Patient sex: M
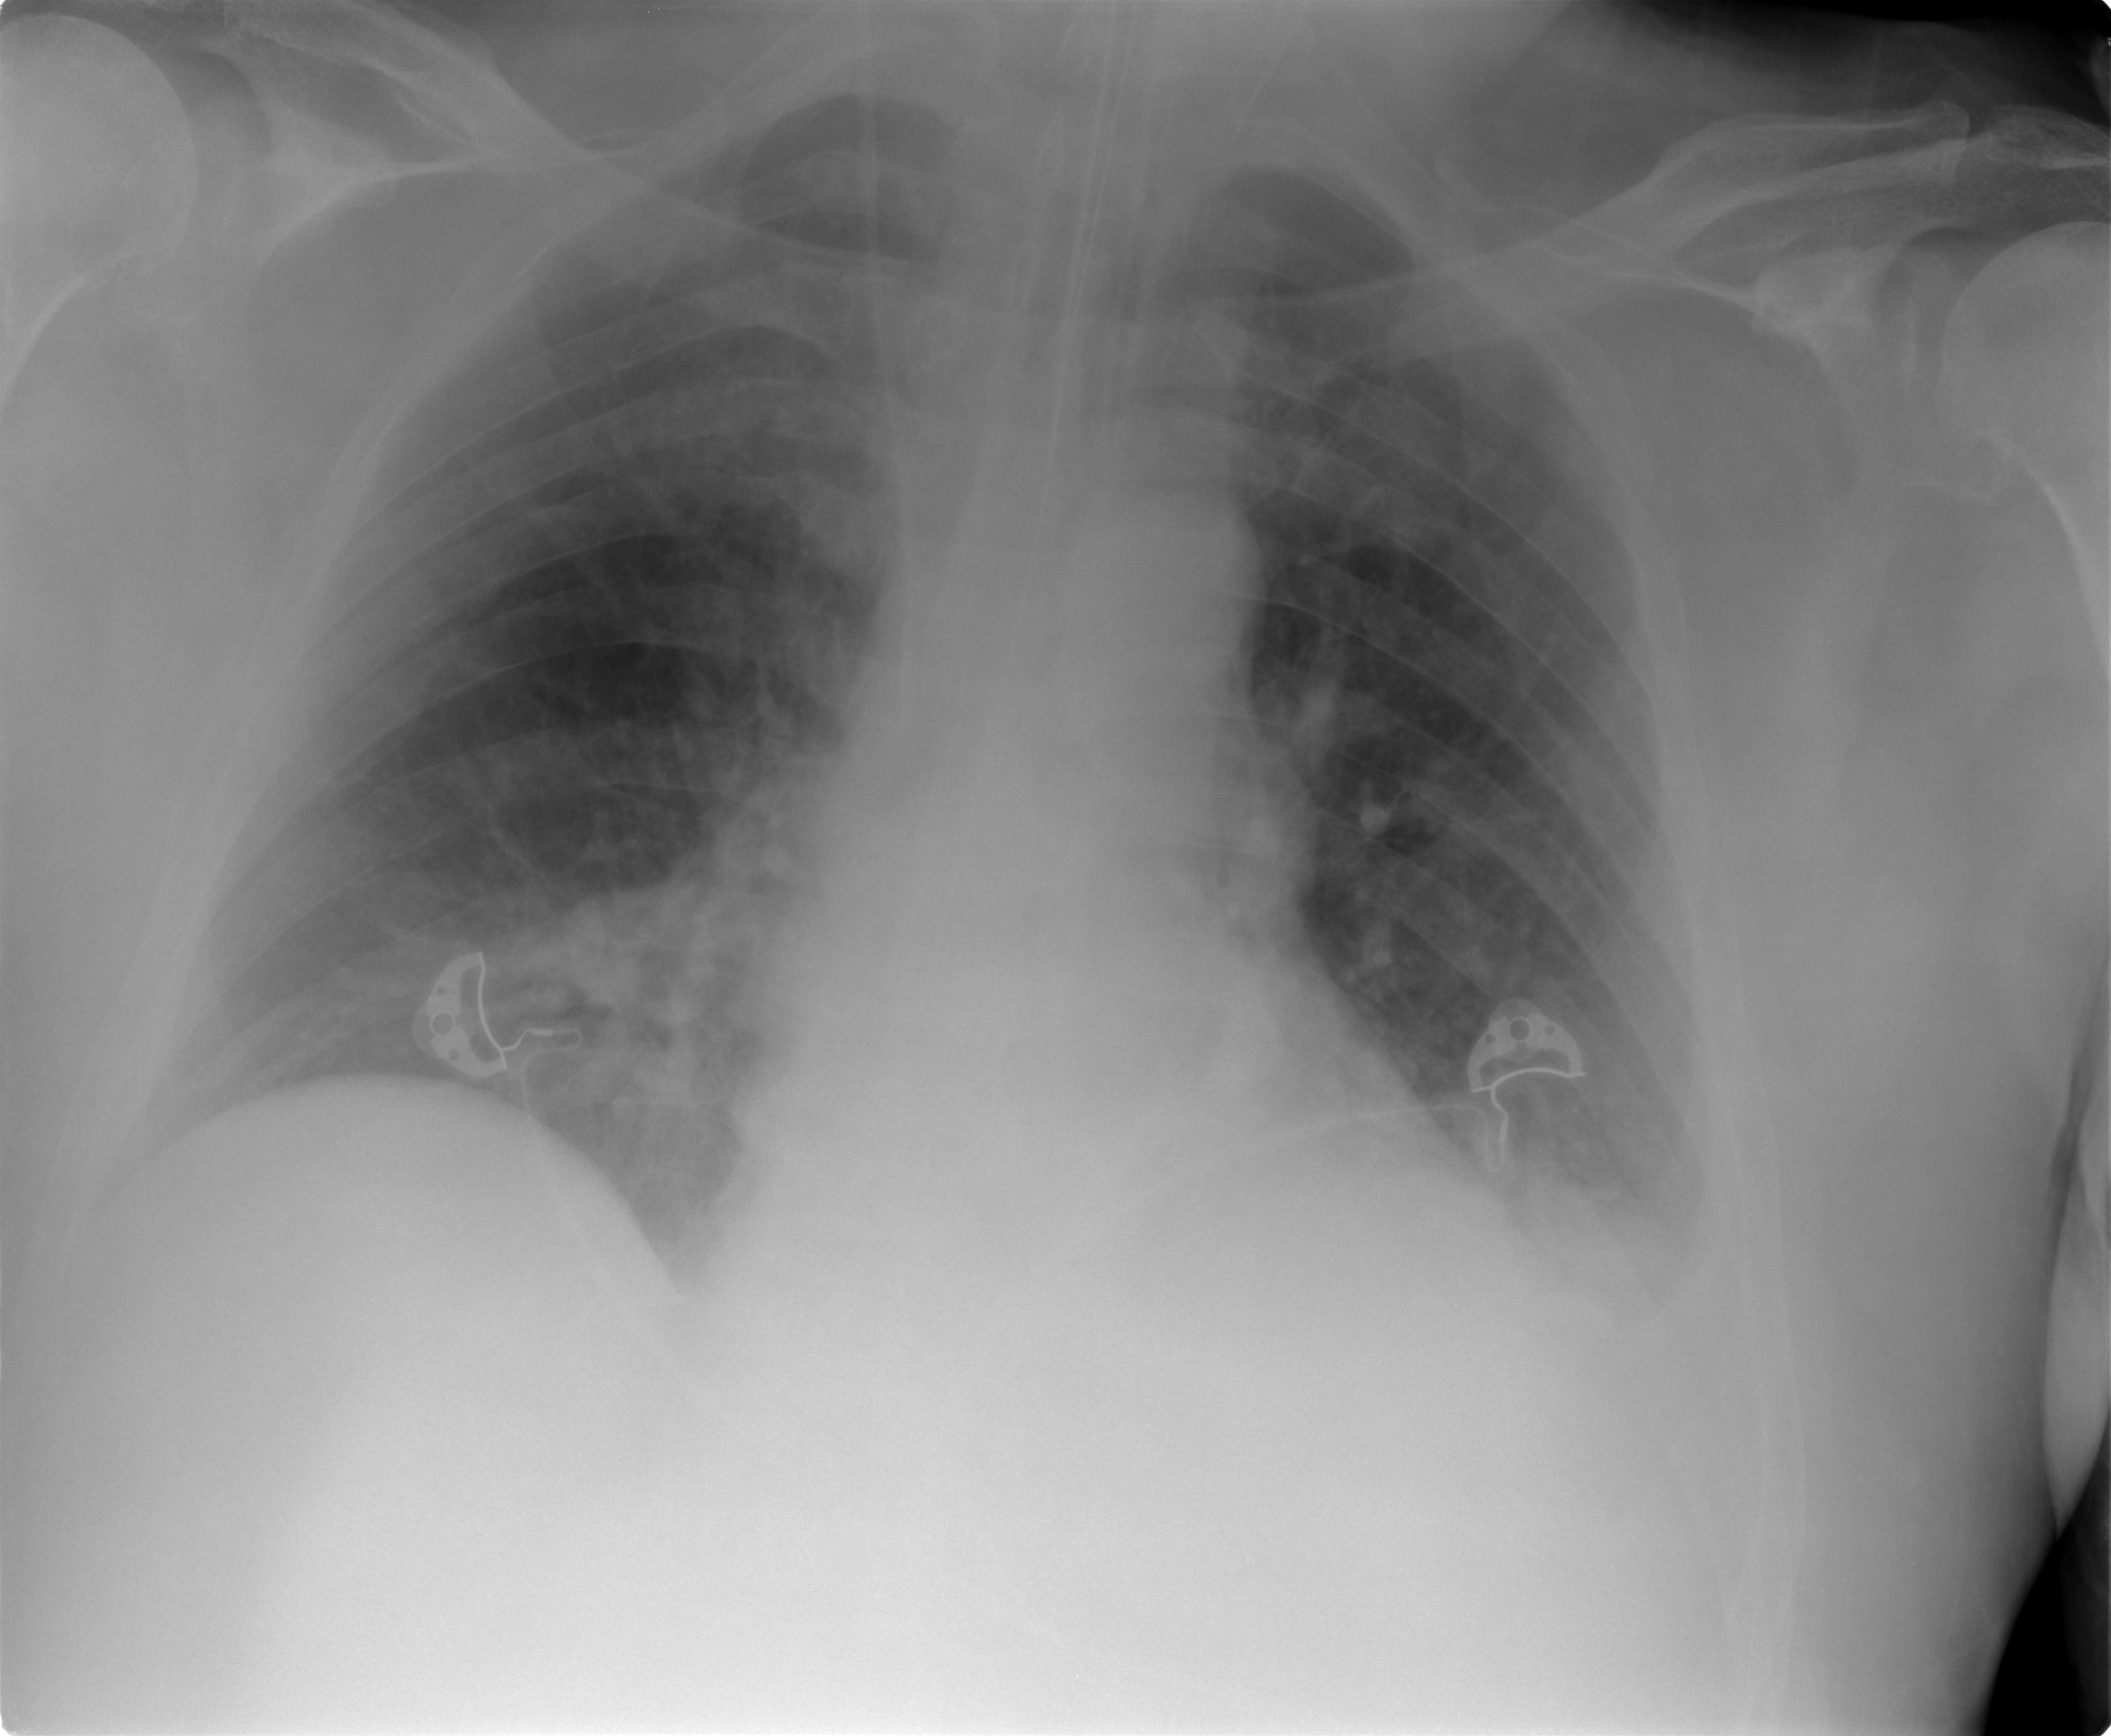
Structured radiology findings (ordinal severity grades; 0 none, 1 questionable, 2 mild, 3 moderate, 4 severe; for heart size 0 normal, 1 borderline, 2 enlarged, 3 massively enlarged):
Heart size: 0
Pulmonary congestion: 2
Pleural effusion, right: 0
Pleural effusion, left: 2
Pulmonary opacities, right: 1
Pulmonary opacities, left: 2
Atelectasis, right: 1
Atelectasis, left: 2